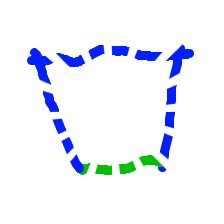
Shape: trapezoid